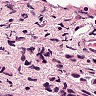
Metastatic tissue present: yes